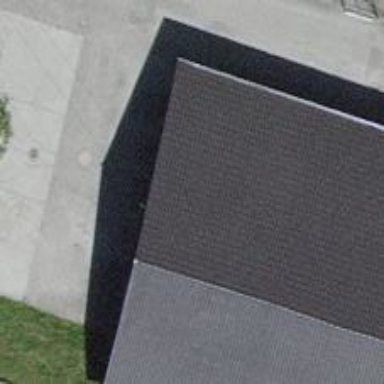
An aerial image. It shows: Fuel station.